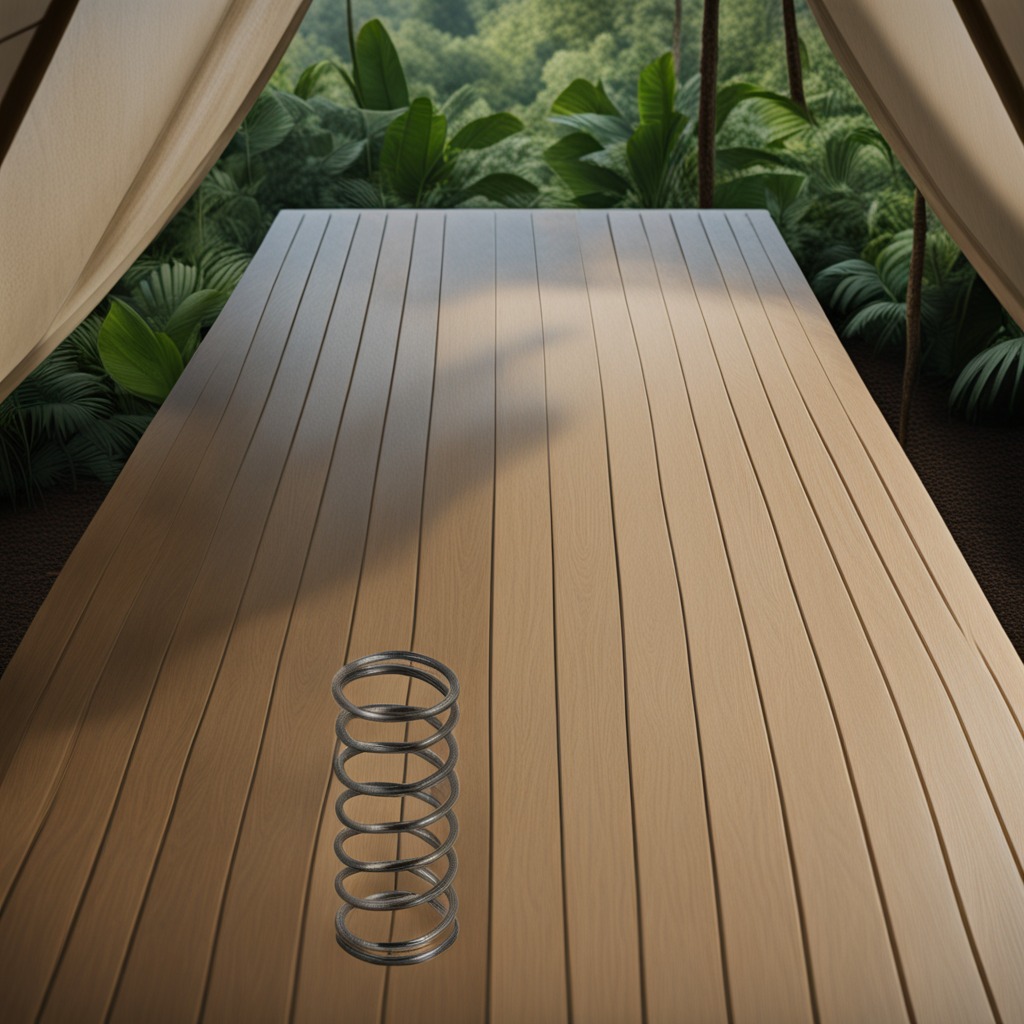
A coiled metal spring is lying on a wooden table inside a jungle field workshop tent.